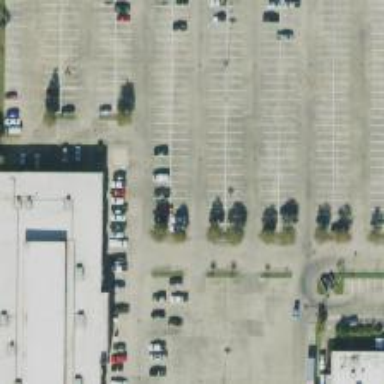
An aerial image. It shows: Parking space.